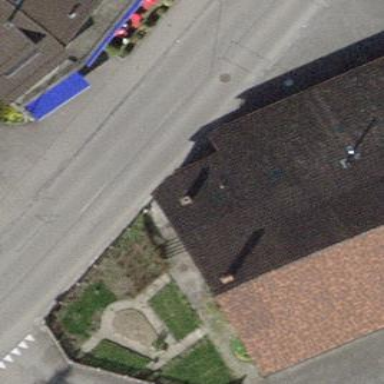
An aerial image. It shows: Gabled roofed house.